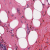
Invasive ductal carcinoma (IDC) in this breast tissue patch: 0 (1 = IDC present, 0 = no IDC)